Field crop: maize
Growth stage: 1
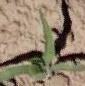
Species: maize